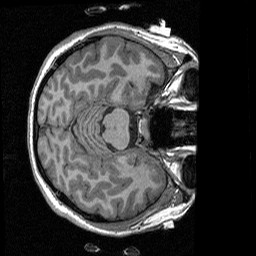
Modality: T1w
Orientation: axial
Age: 23
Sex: female
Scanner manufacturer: siemens
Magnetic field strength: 3 T
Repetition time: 2.3 s
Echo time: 0.00298 s